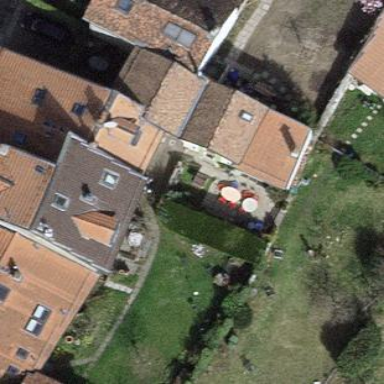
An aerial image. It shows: Garden enclosed by fence.